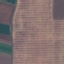
Label: AnnualCrop